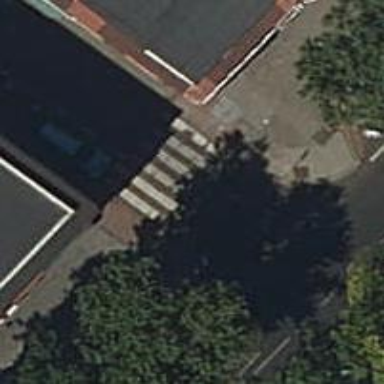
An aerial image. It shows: Asphalt footway with marked crossing.